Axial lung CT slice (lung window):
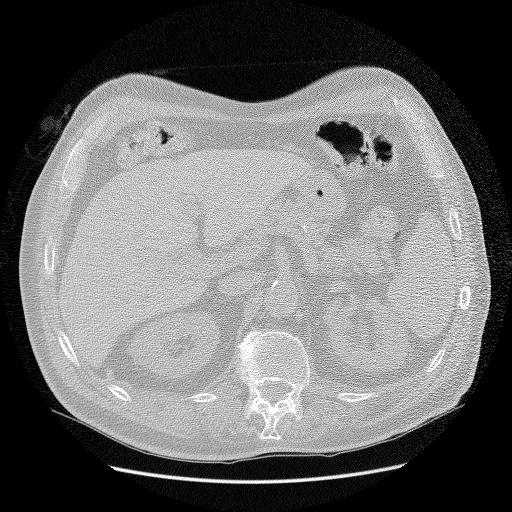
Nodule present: no